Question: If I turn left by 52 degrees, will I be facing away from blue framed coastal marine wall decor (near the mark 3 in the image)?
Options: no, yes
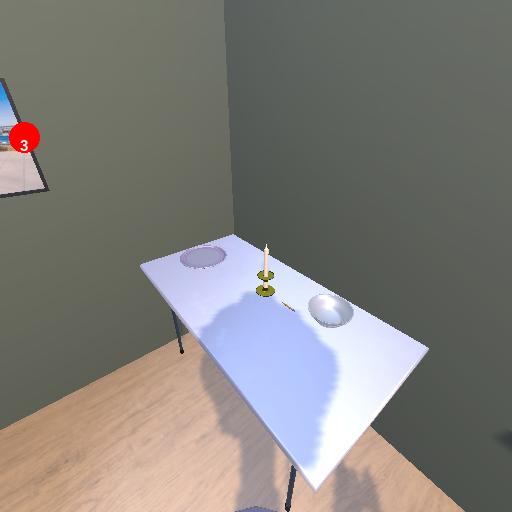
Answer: no